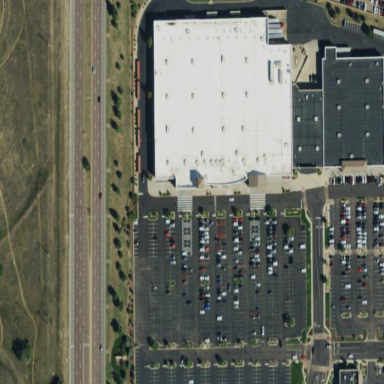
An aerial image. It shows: Retail building housing department store.